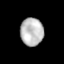
Tissue: lung
Cell type: Epithelial cells
Senescence score: 0.2211
Nuclear area (px): 629
Mean DAPI intensity: 187.445